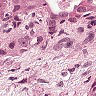
Metastatic tissue present: yes